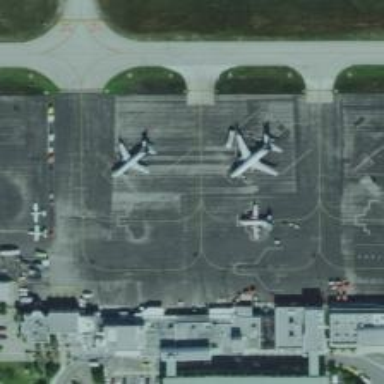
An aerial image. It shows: Image of taxiway at airport.